Question: I'm trying to create a message box for the start of a shift and perform actions based on the Yes/No options selected.
Problem is, the 'if' statement fires the Yes condition regardless whether I select Yes or No.
'''
MsgBox, 4, Shift start check, Are you just starting your shift? Clicking Yes will open applications/URLs for shift start.
if (MsgBox = Yes){
Run http://wiki/
Run Outlook
}
else {
Run www.google.ca
}
'''
Edit: When trying to use IfMsgBox, the following error is received:

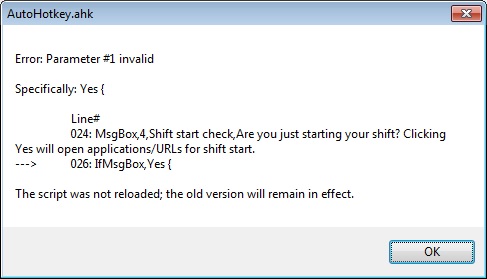
Answer: Use <URL> instead:
'''
IfMsgBox, Yes
{
Run http://wiki/
Run Outlook
}
else
{
Run www.google.ca
}
'''